Question: >
<URL>

Please see the image carefully. This page is auto refresh every 20 seconds. My issue is see the bottom of the image, i have 8 check box in backup frequency group. when ever i check or un check the check box , i cant able to save the changes due to page refresh. i know i can increase the time of refresh and its possible. But i need some other logic to prevent the checked or un checked value untill i click "Applay changes" (save).
For example the 8 checkbox have 8 different id, When ever i click the id , i set the value true when its checked, other wise false. etc . please write a code in jquery or javascript.
Please come up with a working code for this doubt. Thanks in advance.
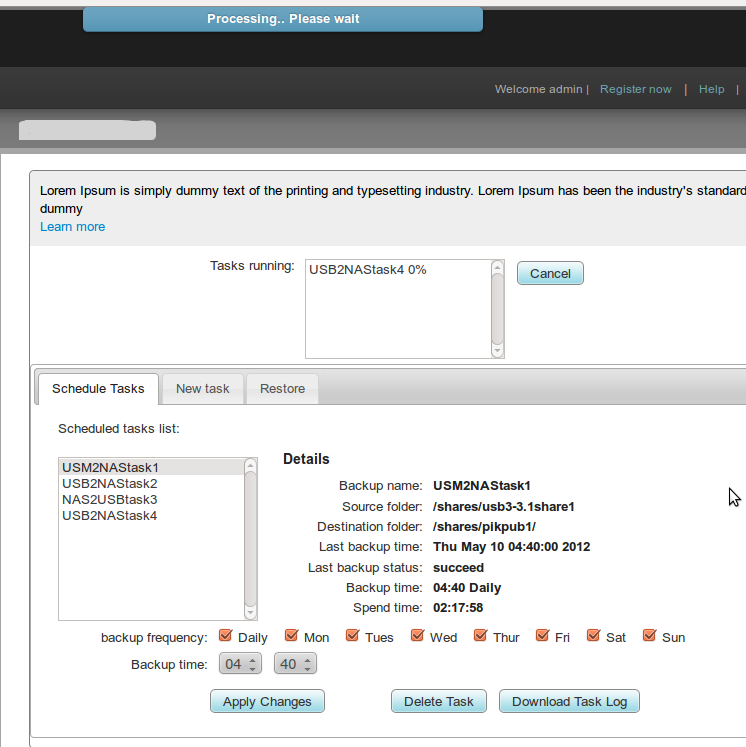
Answer: Simple and correct solution is NOT to refresh page every 20 secs, not refresh it at all. Depending on the reason for refresh you could replace it with a ajax call.
Alternatively if you want to do it wrong way, refresh page from javascript by setting document.location say every N secs, but before changing location check if user has changed values, in that case don't change location until user has pressed save button and hence reloaded page e.g. something like this
'''
user_activity = false;
function refresh(){
if(user_activity) return;
window.location.reload()
}
$('.mycheckboxes').click(){
user_activity=true;
}
window.setInterval(refresh, 20000);
'''